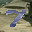
Label: 7